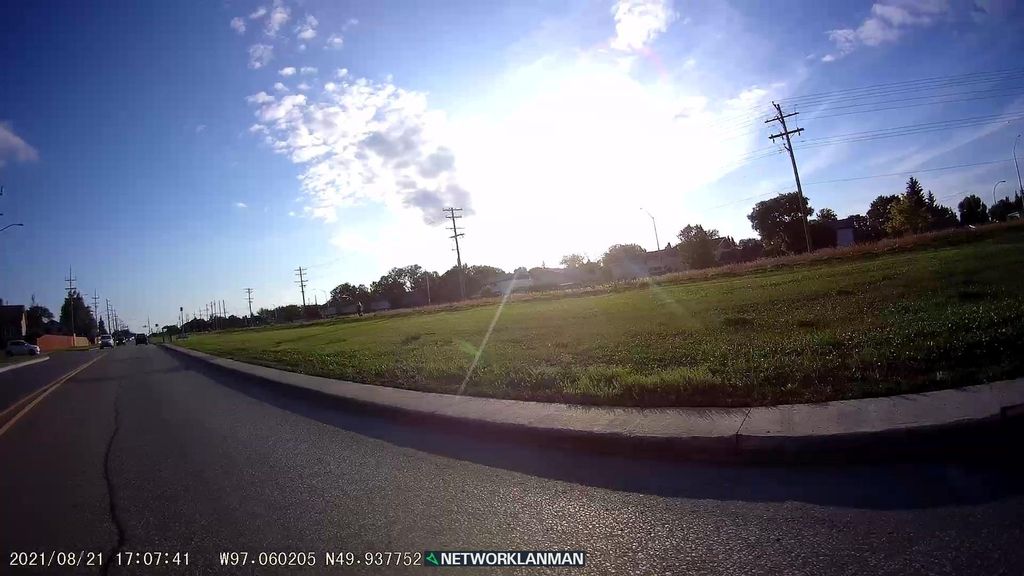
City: winnipeg